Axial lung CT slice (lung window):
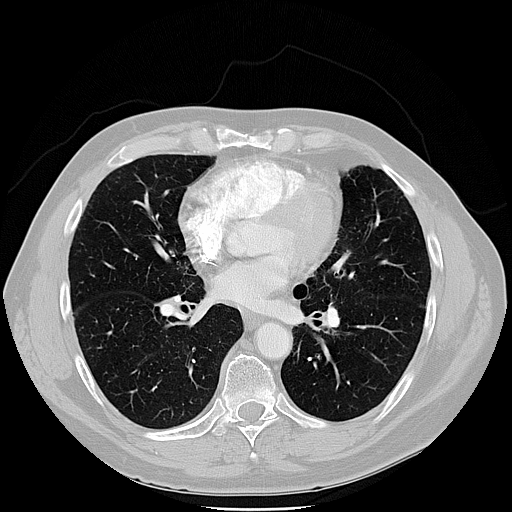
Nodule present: no